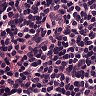
Metastatic tissue present: no